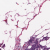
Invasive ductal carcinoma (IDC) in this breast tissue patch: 1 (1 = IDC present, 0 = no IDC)